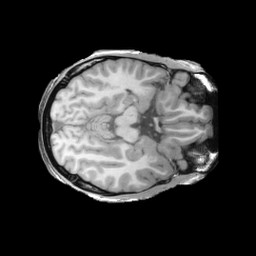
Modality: T1w
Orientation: axial
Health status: ill
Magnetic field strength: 3 T